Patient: sex M, age 74
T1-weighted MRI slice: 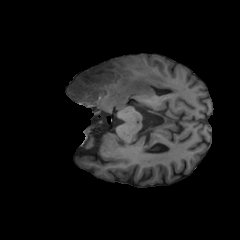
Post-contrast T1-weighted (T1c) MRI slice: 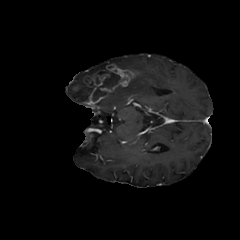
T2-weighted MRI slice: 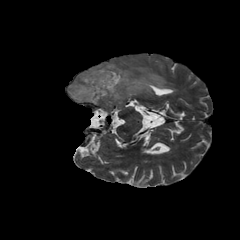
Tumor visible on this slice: yes
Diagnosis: Glioblastoma, IDH-wildtype
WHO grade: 4